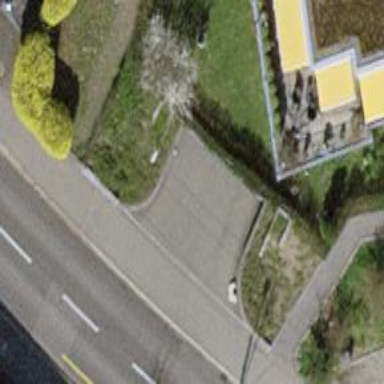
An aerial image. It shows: Parking entrance.